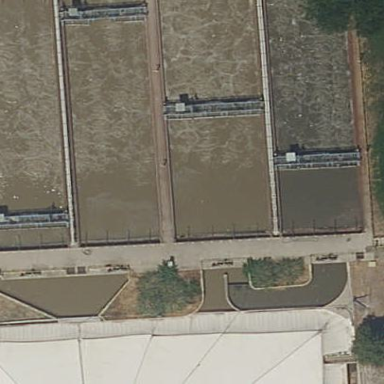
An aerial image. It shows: Body of wastewater.